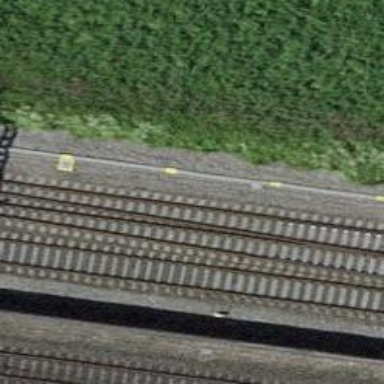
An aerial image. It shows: Single railway track with electrification through contact line.